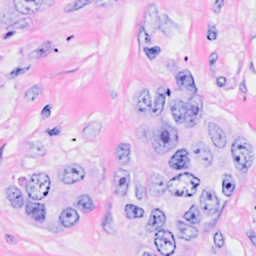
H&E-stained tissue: Breast